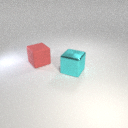
large red rubber cube to the left of large cyan metal cube